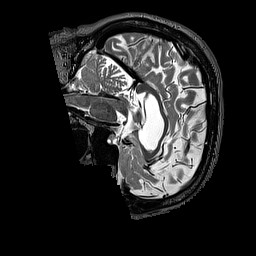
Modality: T2w
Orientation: sagittal
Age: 56
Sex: male
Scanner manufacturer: siemens
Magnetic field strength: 3 T
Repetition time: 3.2 s
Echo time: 0.567 s